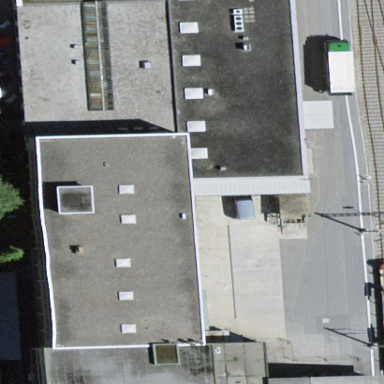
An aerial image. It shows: Industrial building.